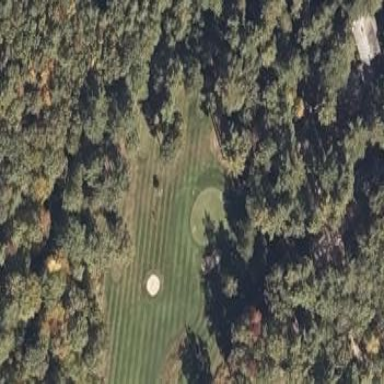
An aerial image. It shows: Golf rough area.